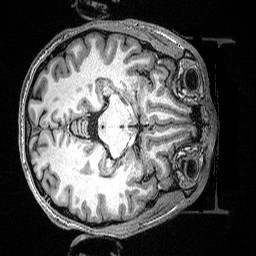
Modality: T1w
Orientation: axial
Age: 23
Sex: male
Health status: healthy
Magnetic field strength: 3 T
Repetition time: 2.53 s
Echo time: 0.00331 s